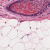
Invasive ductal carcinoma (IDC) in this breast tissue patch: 0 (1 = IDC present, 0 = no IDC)